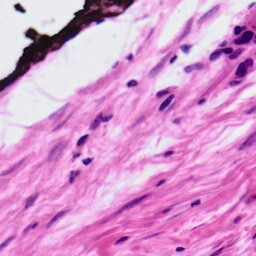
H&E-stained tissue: Ovarian